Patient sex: M
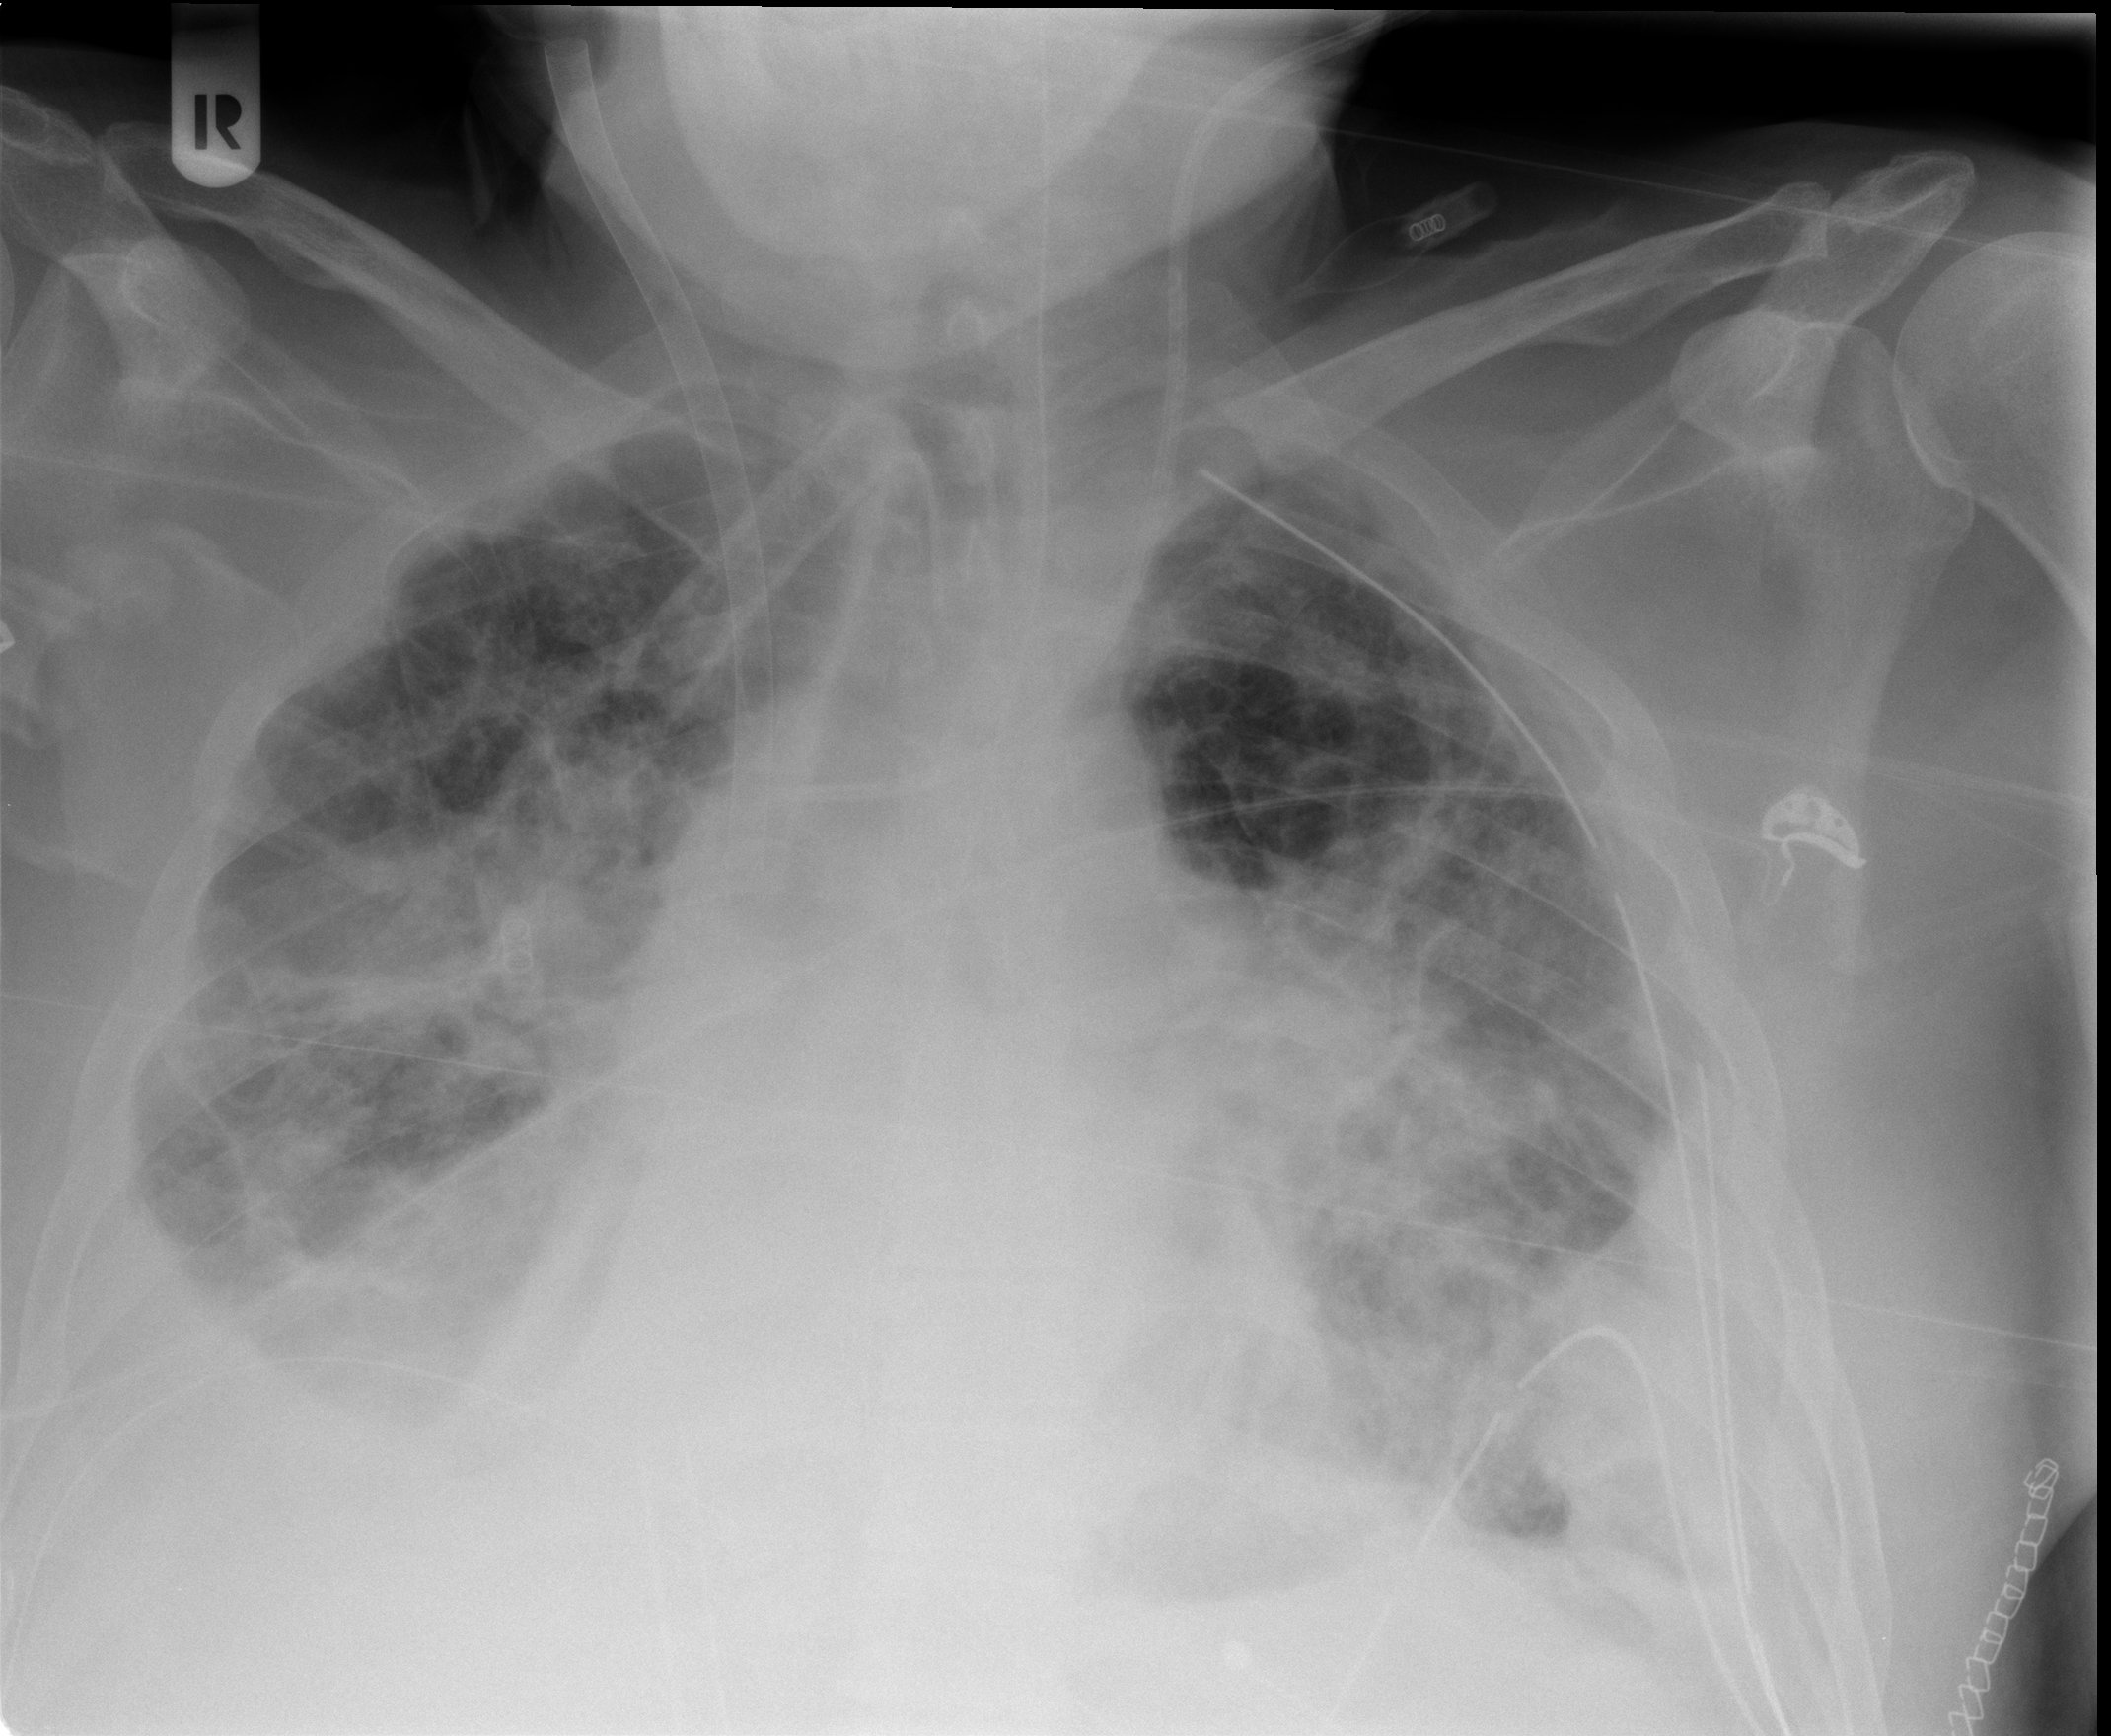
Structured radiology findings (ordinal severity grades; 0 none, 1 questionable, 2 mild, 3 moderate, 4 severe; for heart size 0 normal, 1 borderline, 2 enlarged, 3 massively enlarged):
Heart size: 1
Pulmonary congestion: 0
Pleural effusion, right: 2
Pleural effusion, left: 3
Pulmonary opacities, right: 3
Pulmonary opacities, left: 3
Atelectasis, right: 3
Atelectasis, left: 3